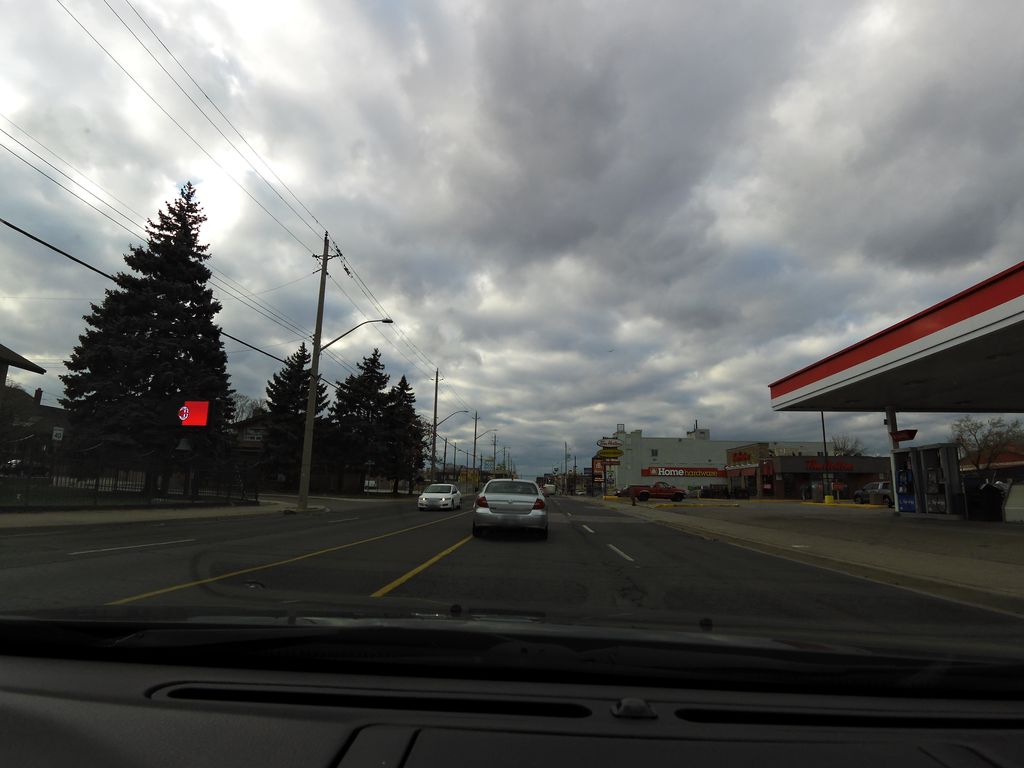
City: hamilton